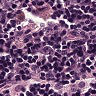
Metastatic tissue present: no